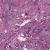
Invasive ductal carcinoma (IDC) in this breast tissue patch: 1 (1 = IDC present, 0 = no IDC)